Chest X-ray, PA view. Patient: 60 years old, sex M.
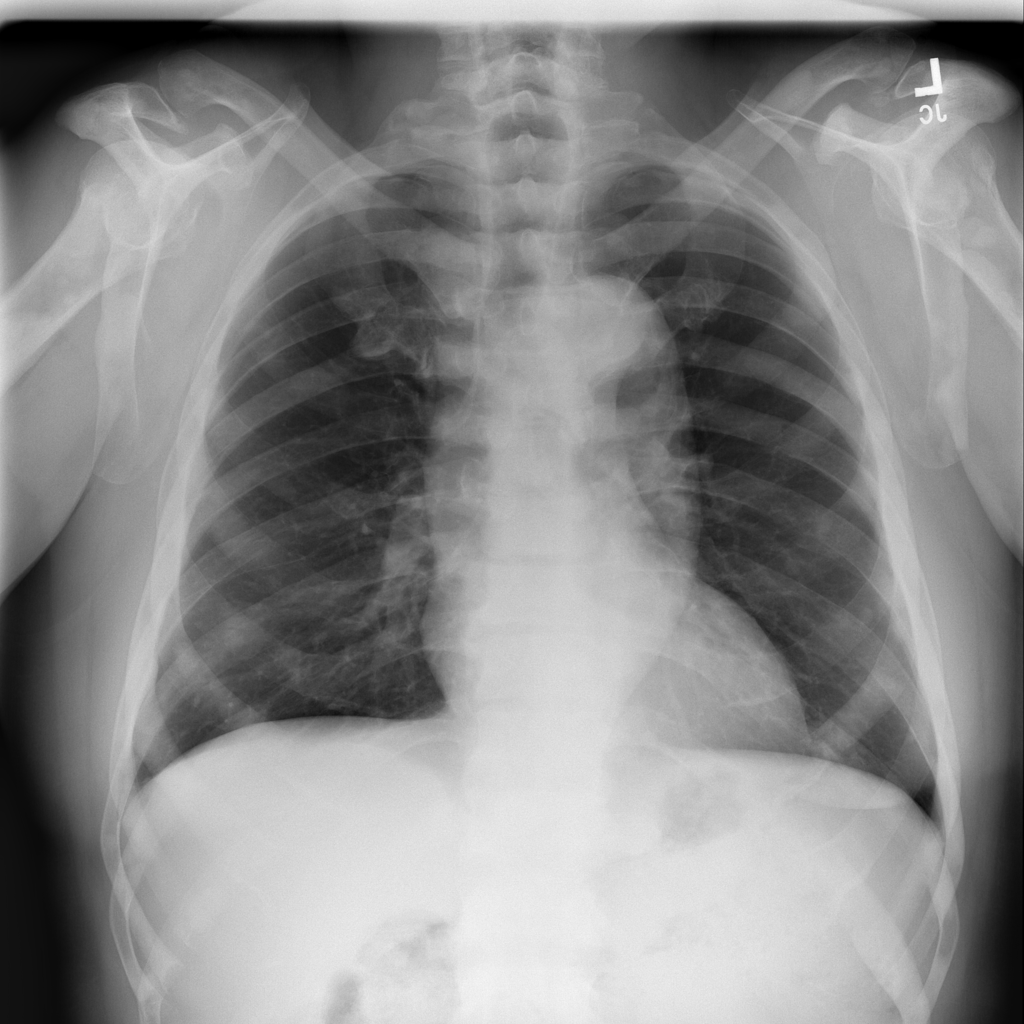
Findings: No Finding